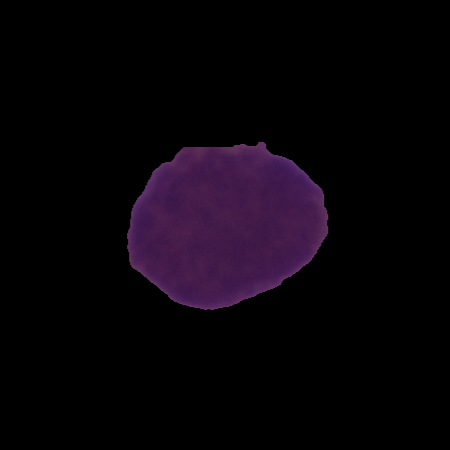
Label: healthy